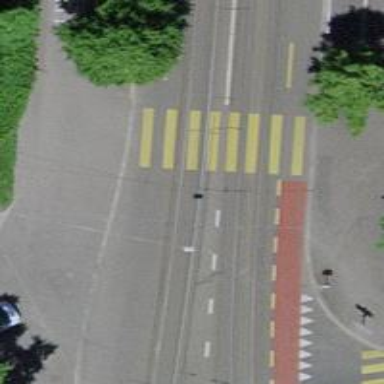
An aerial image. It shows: Tram crossing on the railway.